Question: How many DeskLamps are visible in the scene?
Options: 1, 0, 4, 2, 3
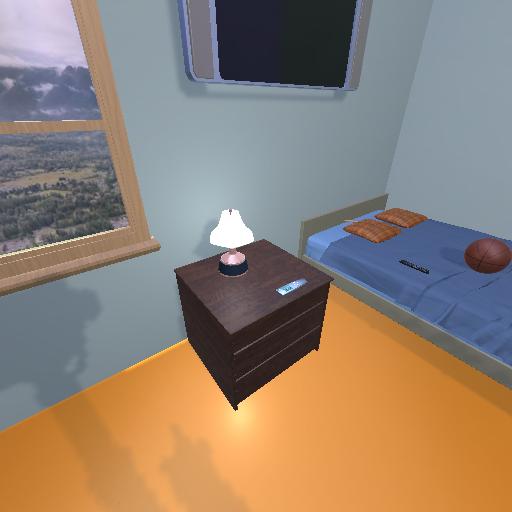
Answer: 1